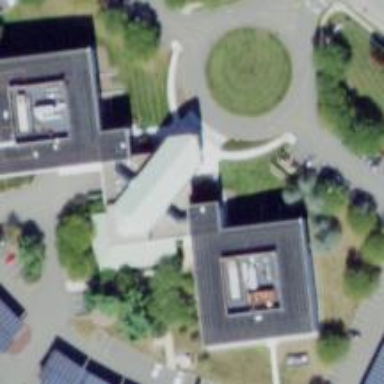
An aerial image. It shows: School.